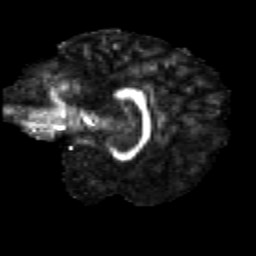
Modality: FA
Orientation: sagittal
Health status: healthy
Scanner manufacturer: siemens
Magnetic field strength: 3 T
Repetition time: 10.6 s
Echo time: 0.092 s